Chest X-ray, PA view. Patient: 60 years old, sex F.
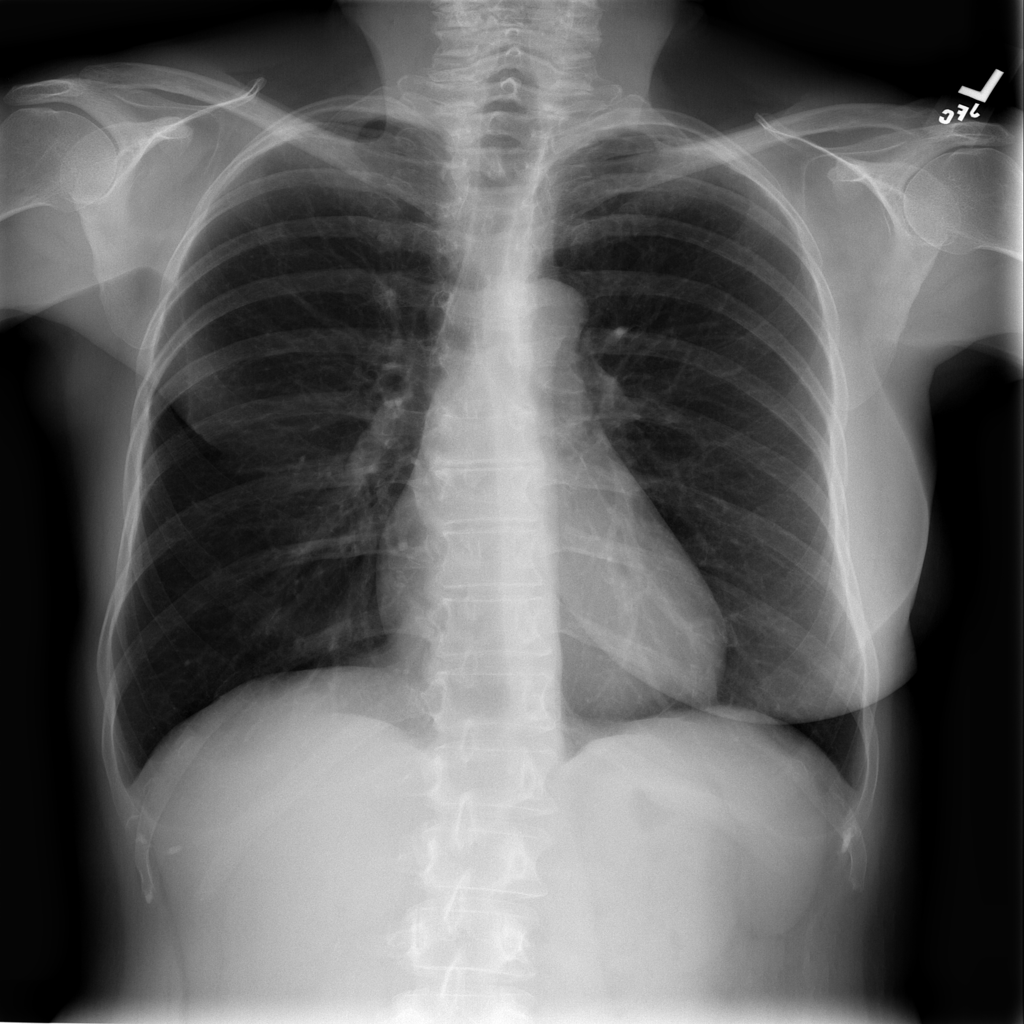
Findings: No Finding